Field crop: maize
Growth stage: 2
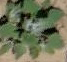
Species: chenopodium